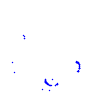
Particle: proton